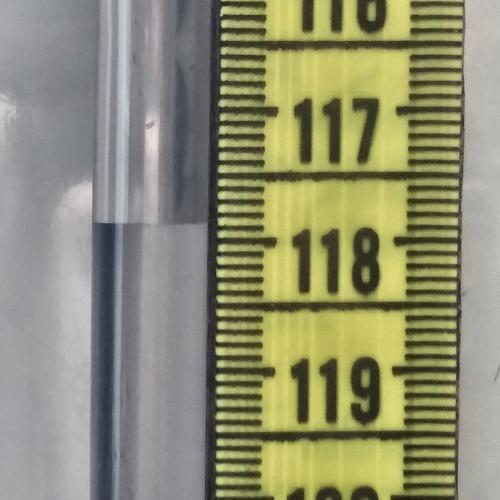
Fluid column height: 117.9 cm